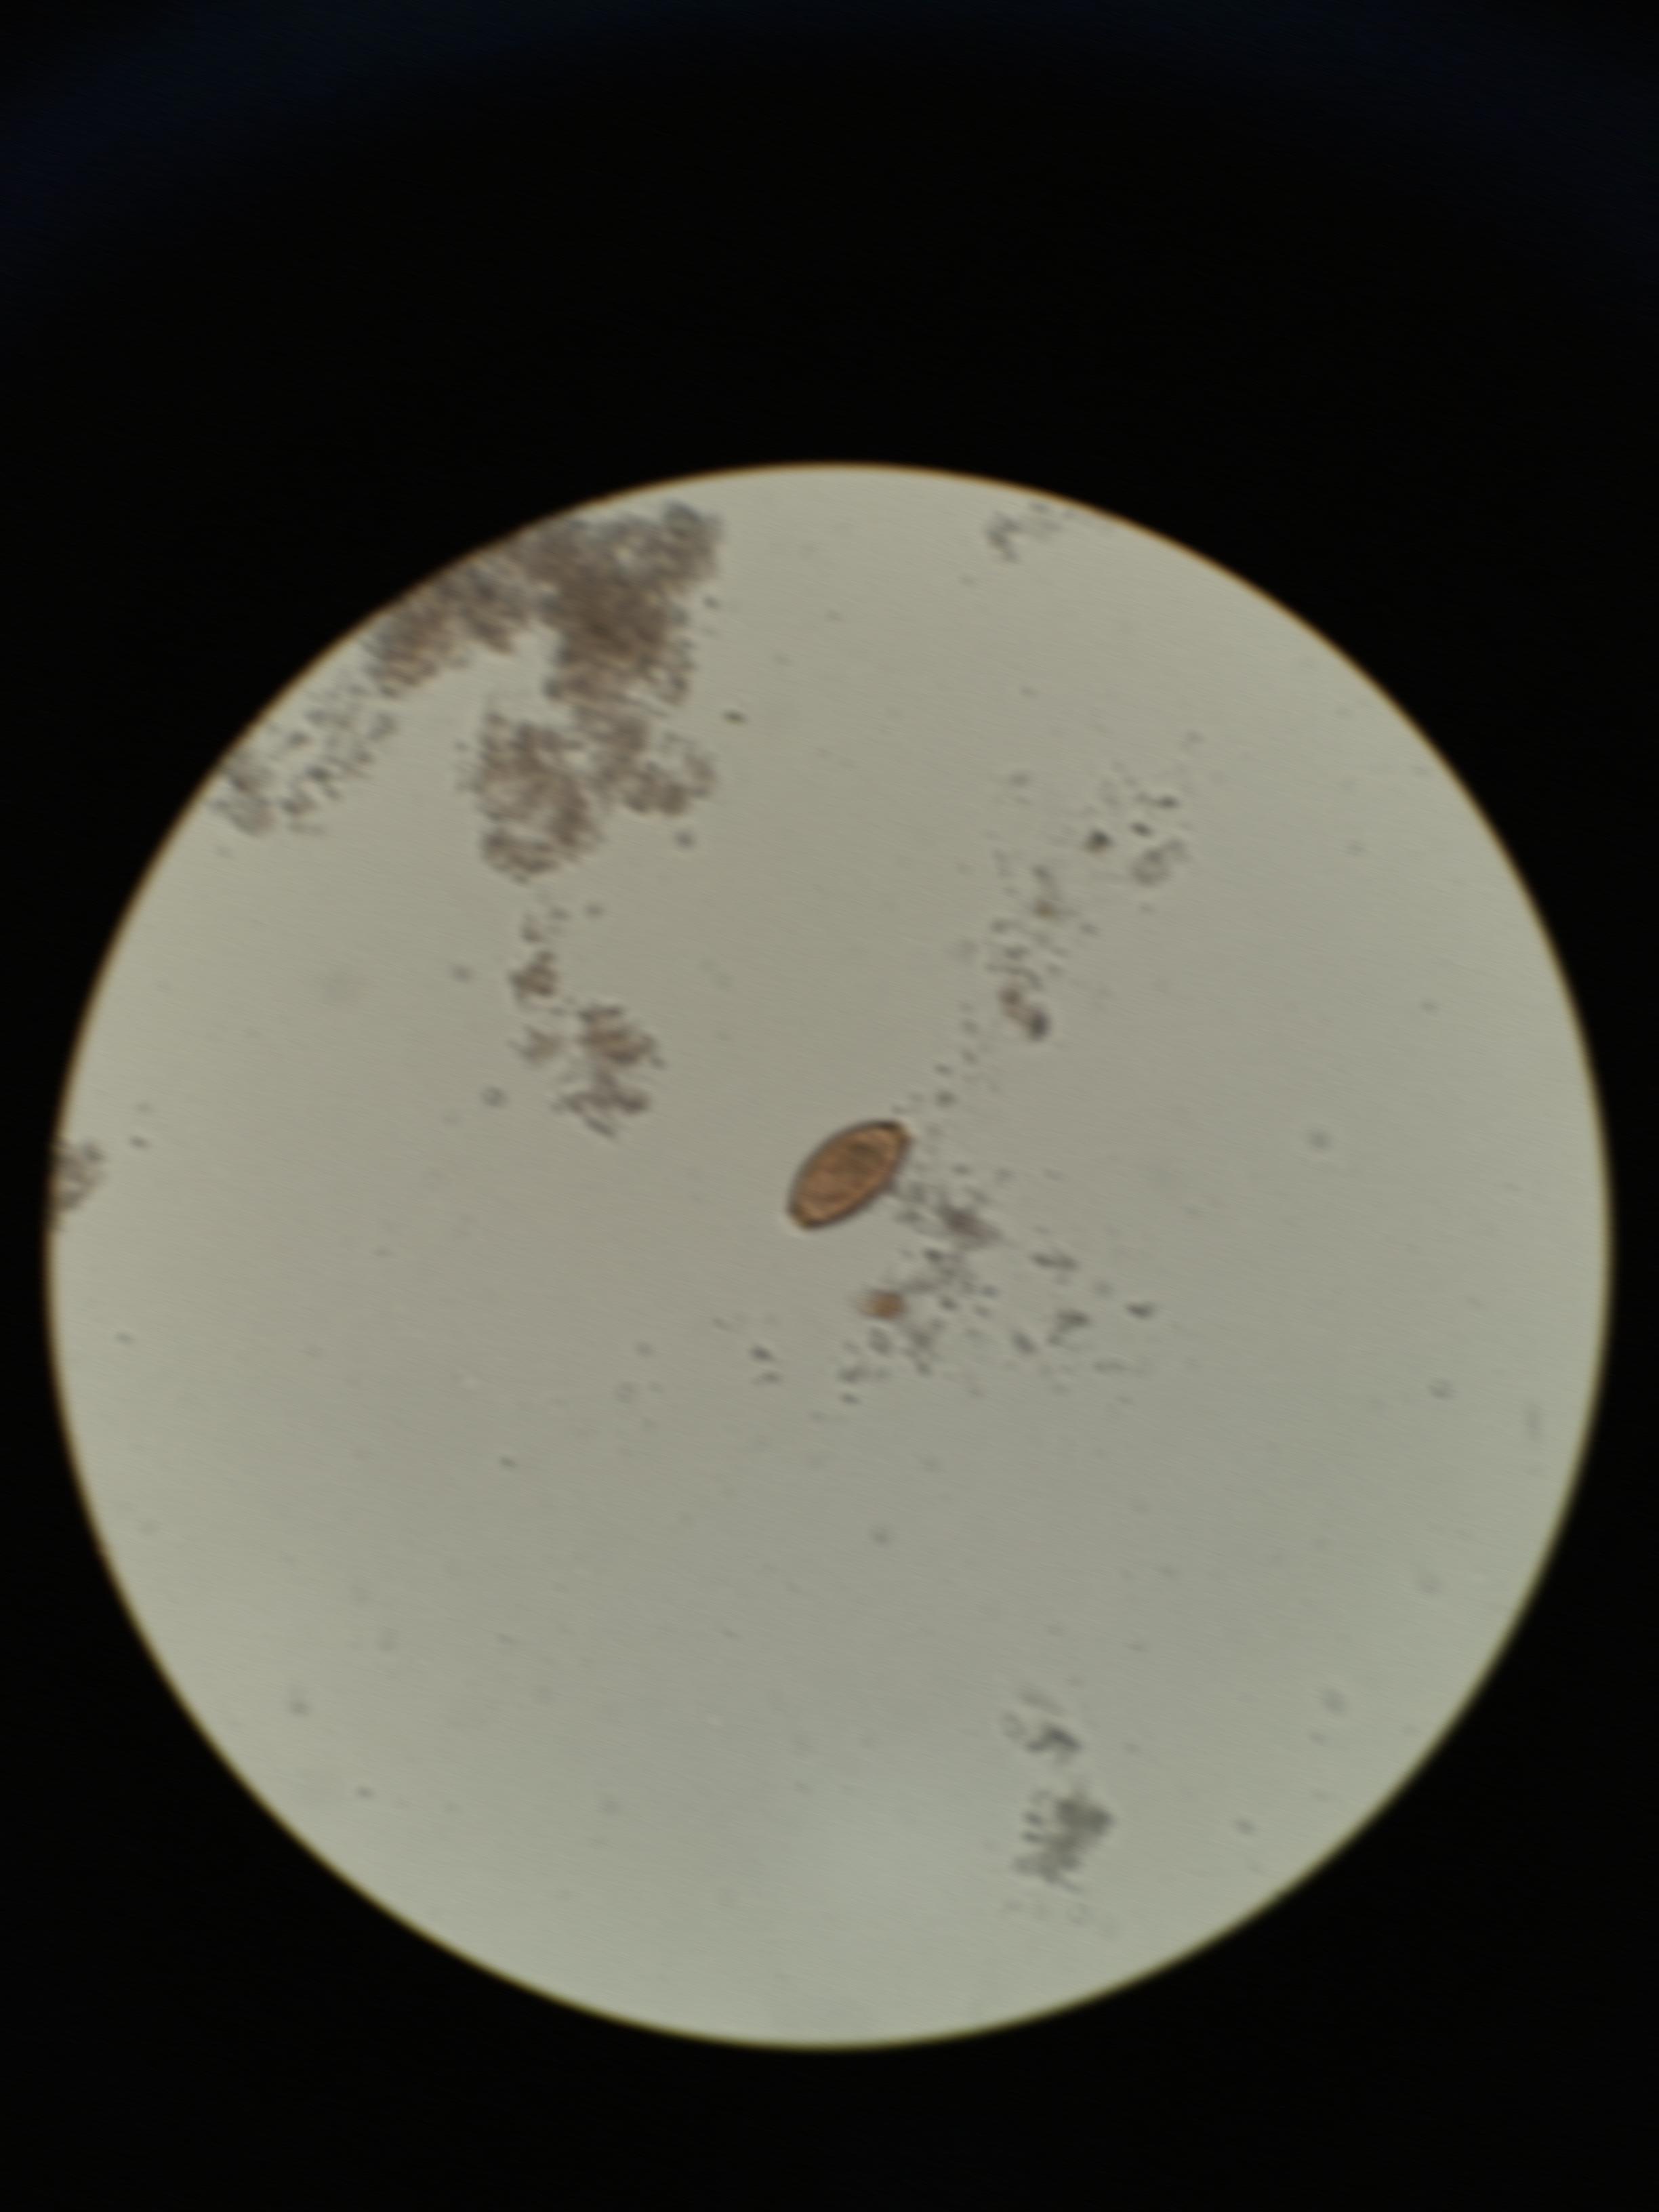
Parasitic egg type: Trichuris trichiura